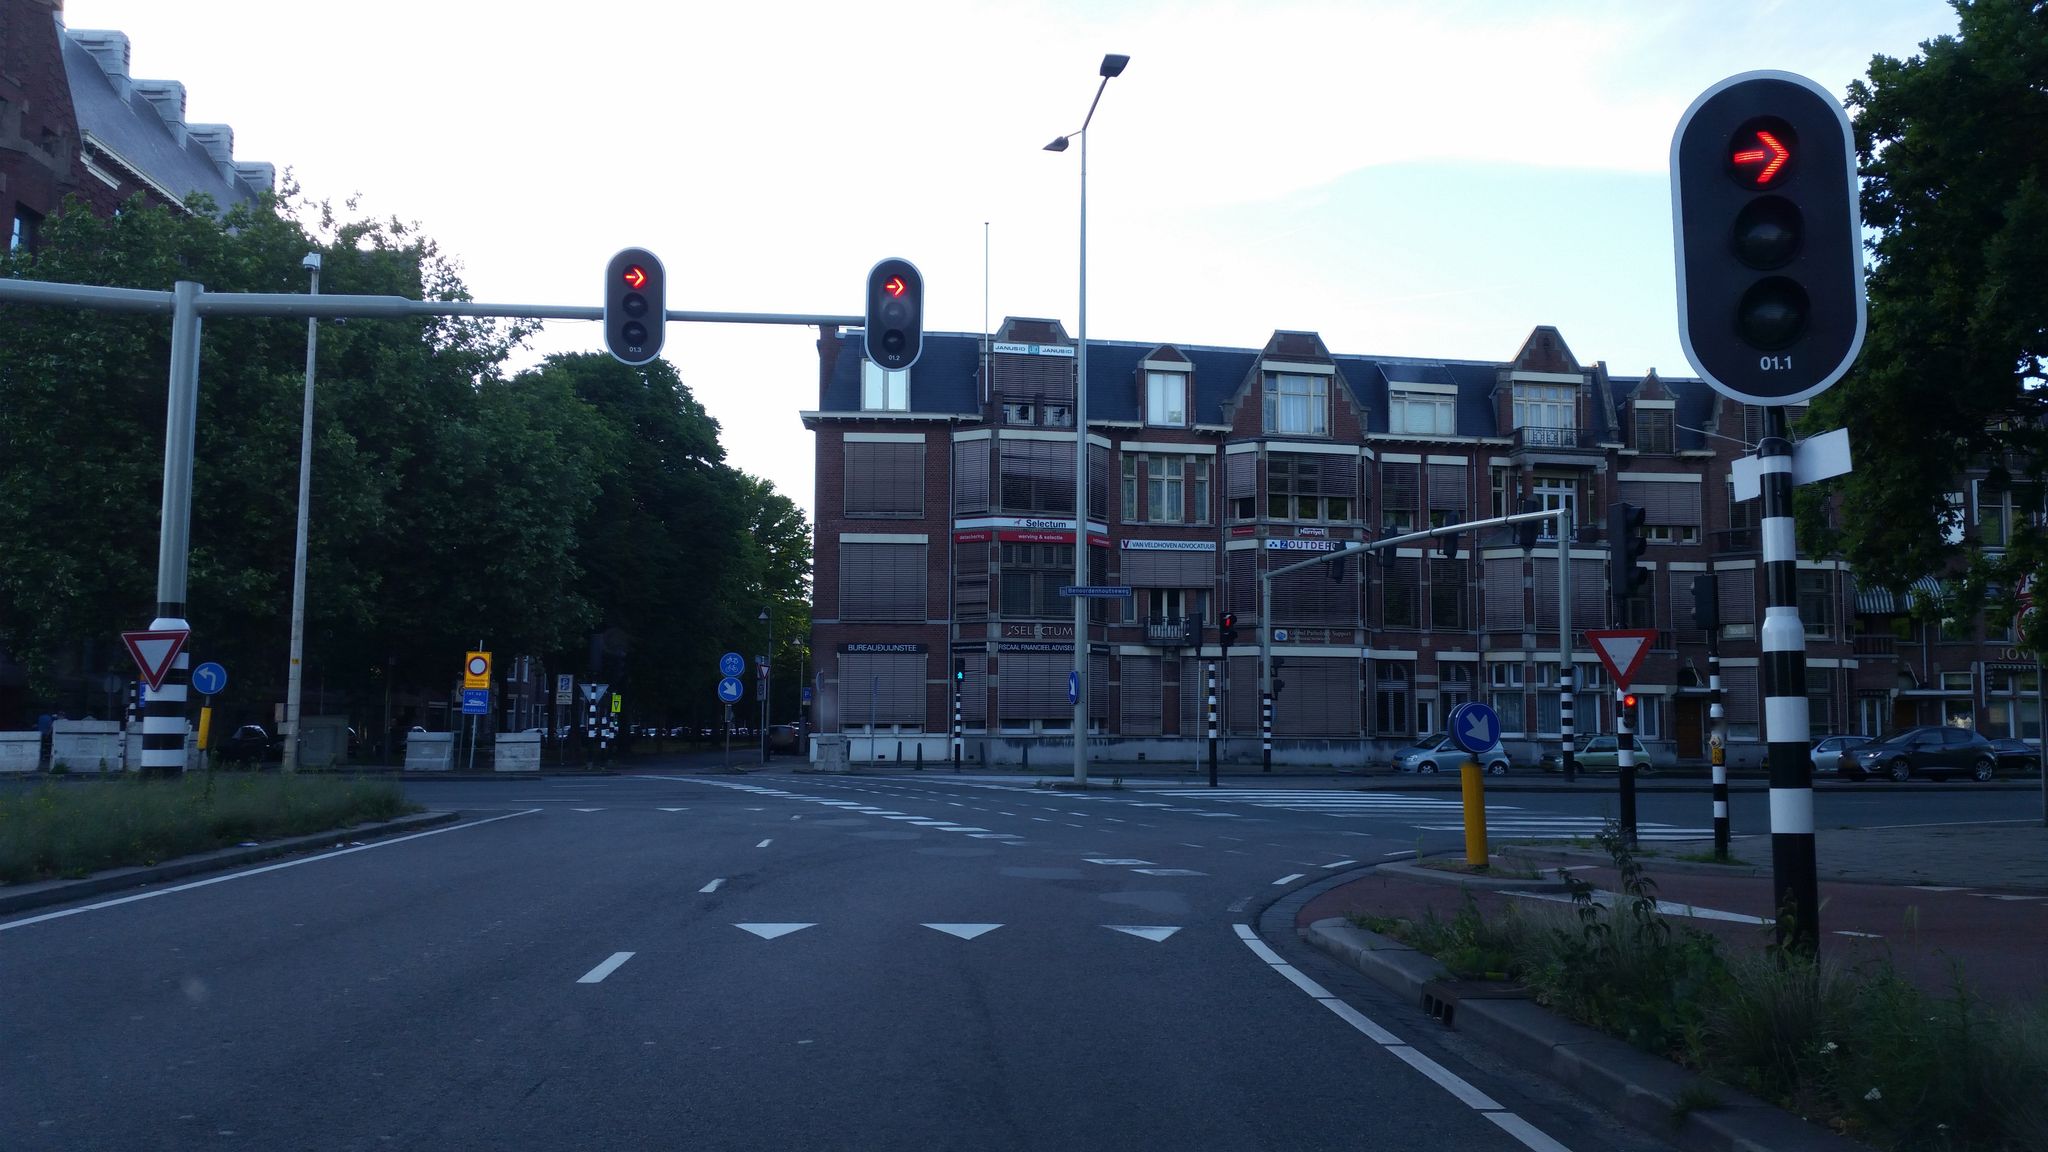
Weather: clear
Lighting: day
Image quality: good
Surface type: walking surface
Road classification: primary
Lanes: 2
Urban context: urban centre
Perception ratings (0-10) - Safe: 2.9, Lively: 6.84, Beautiful: 7.55, Boring: 2.11, Depressing: 5.7, Wealthy: 5.01